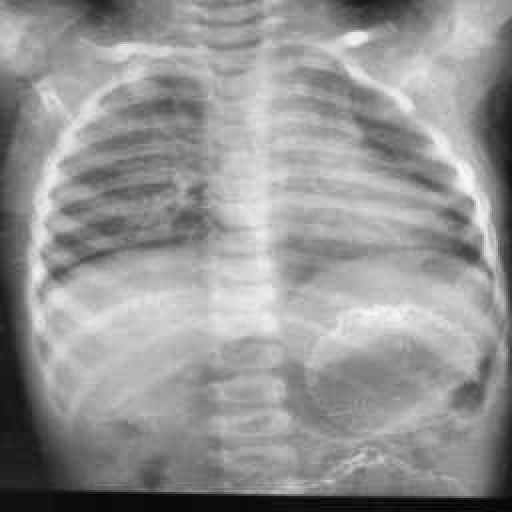
Finding: TUBERCULOSIS